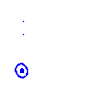
Particle: pion